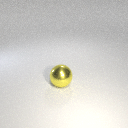
large yellow metal sphere